Aerial crown-view tile of a tropical tree (Barro Colorado Island, Panama), acquired 20250217:
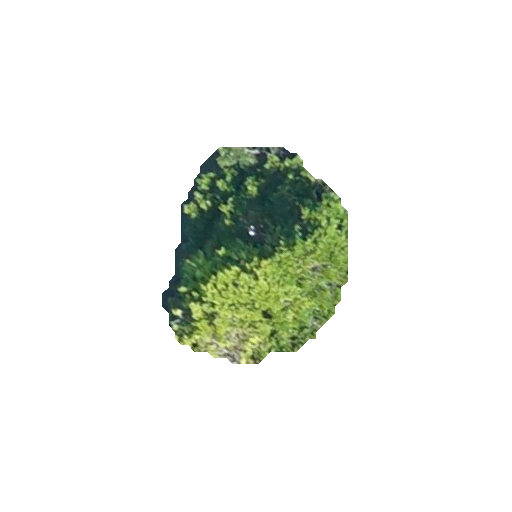
Species: Cassipourea elliptica
GBIF accepted scientific name: Cassipourea elliptica
Crown area: 45.213 m²